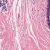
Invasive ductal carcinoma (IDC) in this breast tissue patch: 0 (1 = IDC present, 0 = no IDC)